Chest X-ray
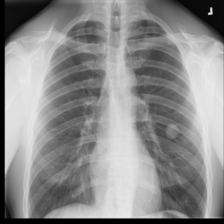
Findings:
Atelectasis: negative
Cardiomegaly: negative
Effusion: negative
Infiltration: negative
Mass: negative
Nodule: positive
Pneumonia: negative
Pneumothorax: negative
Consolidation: negative
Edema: negative
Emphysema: negative
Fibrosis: negative
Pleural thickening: negative
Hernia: negative